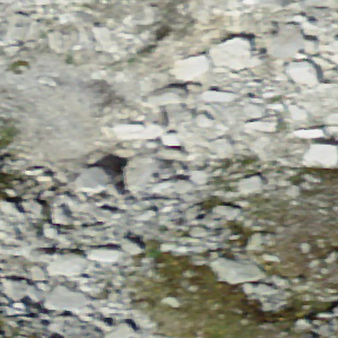
Label: other